Question: I was trying to do everything here, but nothing happened. The code is working properly when I call it with no empty list, but as soon as I put empty list [] things go wrong. It pops up with 'dummy types' warning and some error on the following code:
'''
fun zip(xs1, x2) =
case xs1 of
[] => []
| (h1::t1) => (case x2 of
[] => []
| (h2::t2) => (h1, h2) ::zip(t1,t2));
'''
The output is supposed to be a list created out of tuples that are heads of input lists with the length of the shorter list. As you can see in the picture there are no errors on code itself, at least not the one that compiler recognize, just when I call function with empty list.

I honestly have no idea what is going on there. Can someone please explain to me what this type of error means, and how can I fix the code not to have it ?
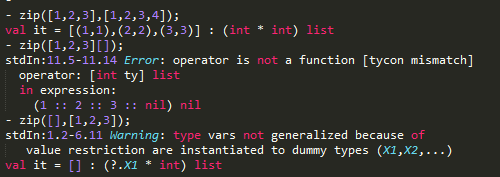
Answer: In your first attempt it zips correctly. In your second attempt you are forgetting a comma between your two lists. In your third attempt you are succeeding, but since the first parameter is polymorphic at the top-level, you are encountering
the <URL>.
A prettier version of zip:
'''
fun zip ([], _ys) = []
| zip (_xs, []) = []
| zip (x::xs, y::ys) = (x,y)::zip (xs, ys)
'''
And a shorter, equivalent version:
'''
fun zip (x::xs, y::ys) = (x,y)::zip (xs, ys)
| zip _ = []
'''
A tail-recursive version of zip from <URL>:
'''
fun zip (xs, ys) =
let fun helper (x::xr, y::yr, result) = helper (xr, yr, (x,y)::result)
| helper (_, _, result) = List.rev result
in zip' (xs, ys, []) end
'''